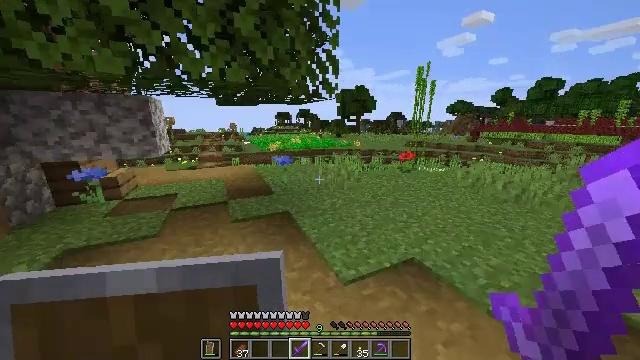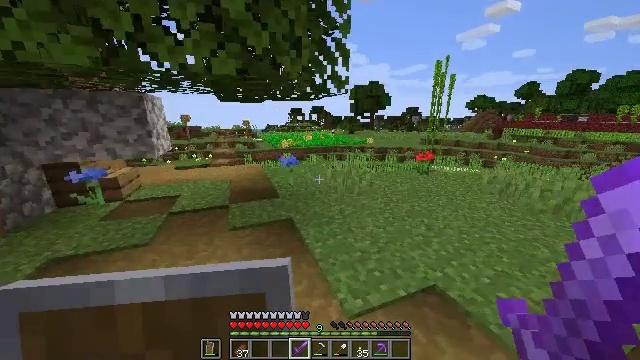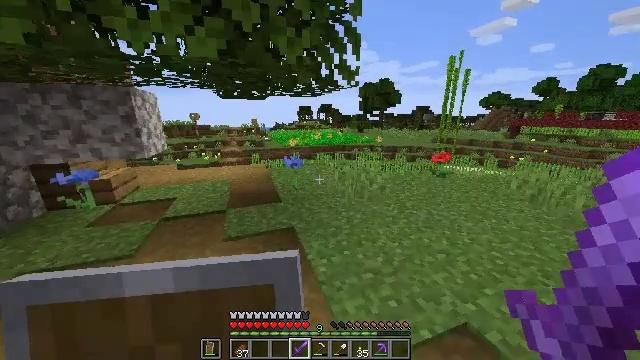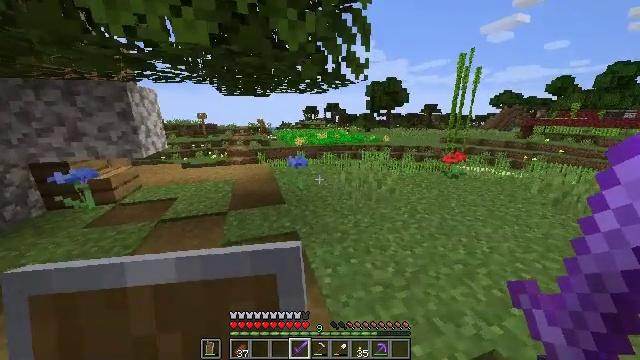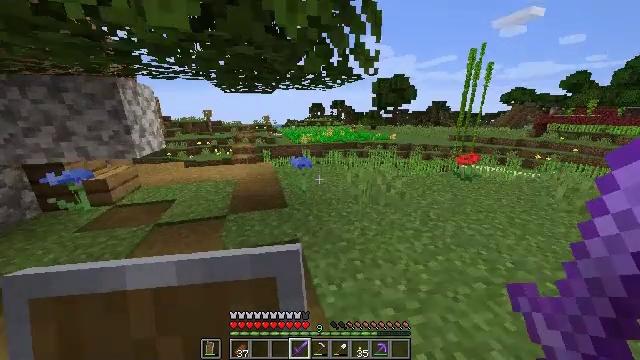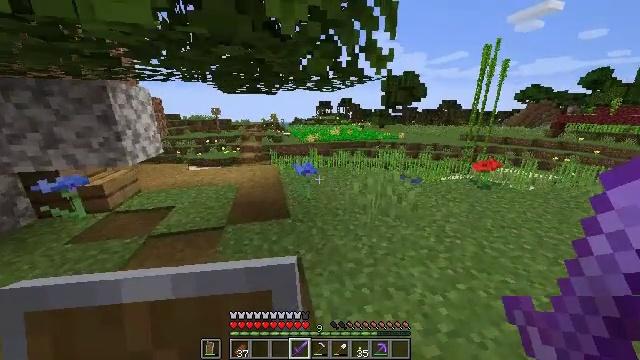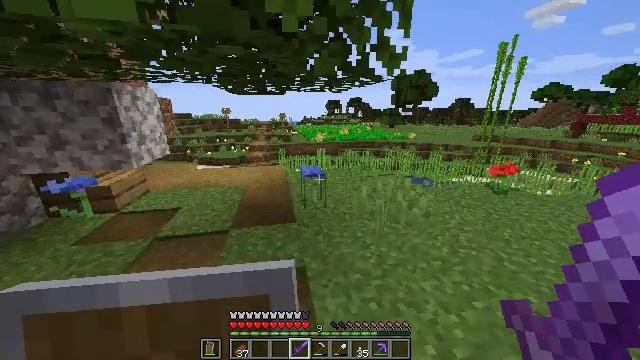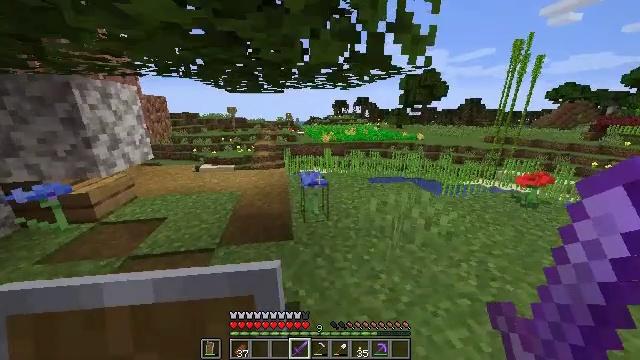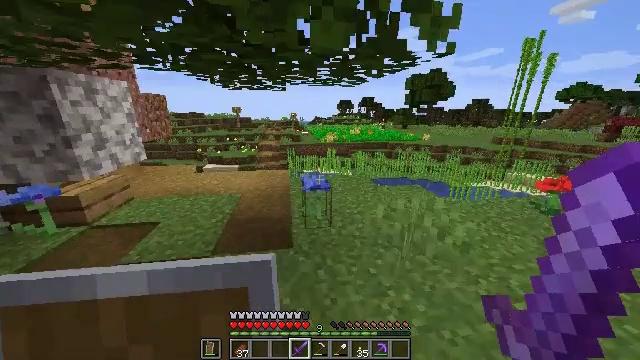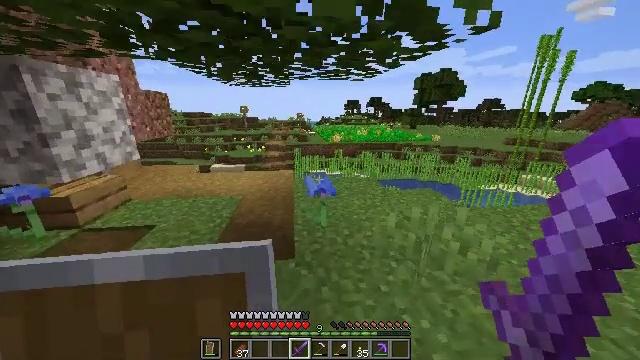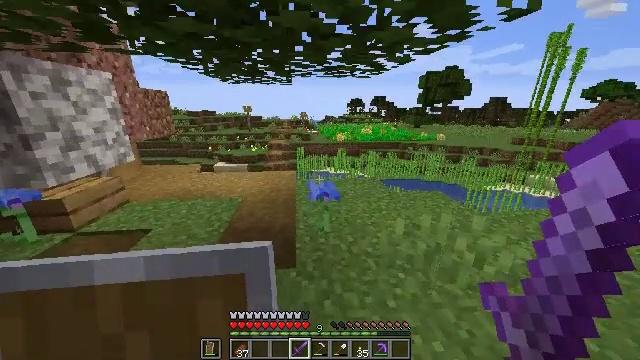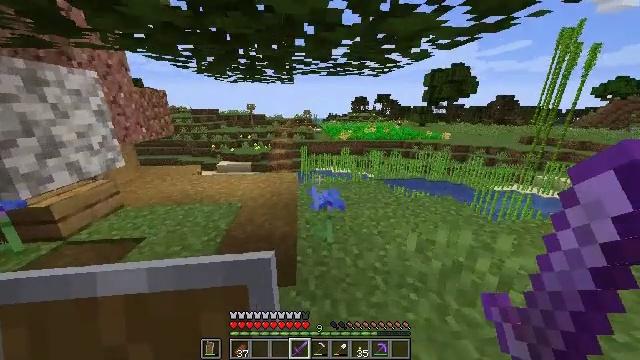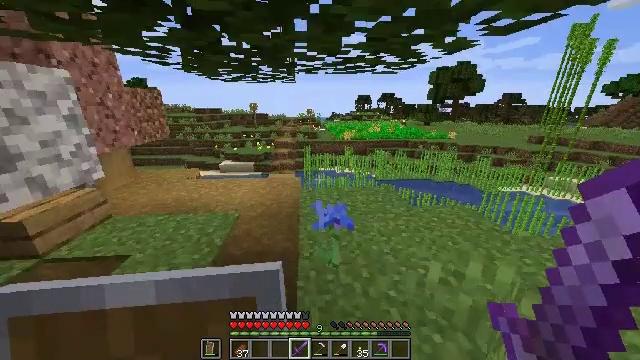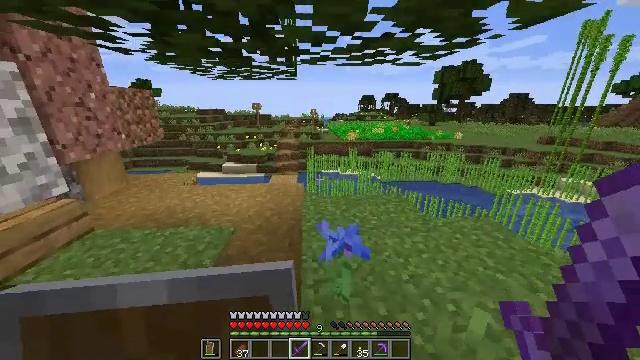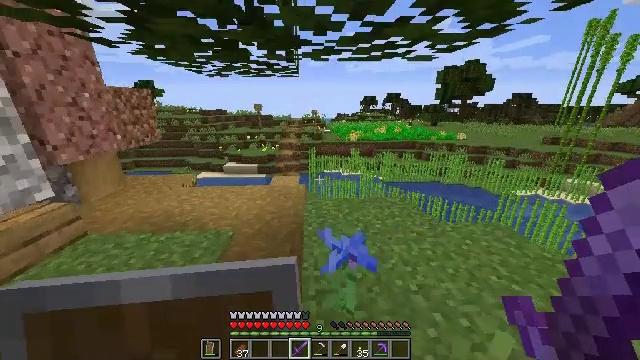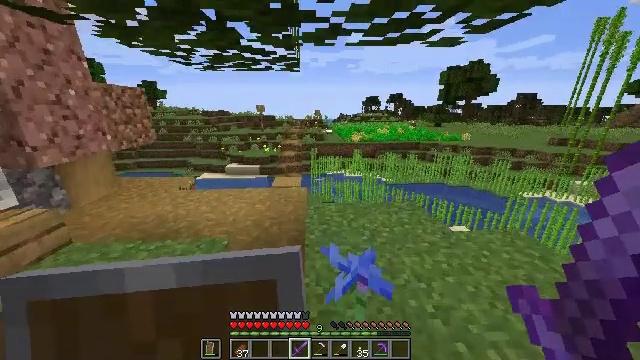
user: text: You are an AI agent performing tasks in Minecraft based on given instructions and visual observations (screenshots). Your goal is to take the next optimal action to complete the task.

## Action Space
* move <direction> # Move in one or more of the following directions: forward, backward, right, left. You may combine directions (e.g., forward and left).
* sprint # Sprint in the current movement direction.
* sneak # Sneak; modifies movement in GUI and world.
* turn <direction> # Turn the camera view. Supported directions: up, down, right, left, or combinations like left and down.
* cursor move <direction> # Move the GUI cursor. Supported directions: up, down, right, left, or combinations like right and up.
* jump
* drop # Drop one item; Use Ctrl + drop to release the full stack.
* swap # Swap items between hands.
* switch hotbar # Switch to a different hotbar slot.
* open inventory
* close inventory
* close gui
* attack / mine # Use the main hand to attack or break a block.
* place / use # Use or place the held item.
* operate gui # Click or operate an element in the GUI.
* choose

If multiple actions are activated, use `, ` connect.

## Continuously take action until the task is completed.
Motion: motion action
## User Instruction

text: Get wheat from the farmland.
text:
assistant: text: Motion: move forward, turn left
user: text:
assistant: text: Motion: move forward, turn left
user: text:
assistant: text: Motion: move forward, turn left
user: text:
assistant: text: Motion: move forward, turn left
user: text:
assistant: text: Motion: move forward, turn left
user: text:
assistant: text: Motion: move forward, turn left
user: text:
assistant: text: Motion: move forward, turn left
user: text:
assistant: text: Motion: move forward, turn left
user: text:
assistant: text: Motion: move forward, turn left
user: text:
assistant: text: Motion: move forward
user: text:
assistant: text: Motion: move forward
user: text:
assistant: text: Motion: move forward
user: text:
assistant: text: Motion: move forward
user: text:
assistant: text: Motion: move forward
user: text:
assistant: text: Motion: move forward
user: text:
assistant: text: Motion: move forward, turn left
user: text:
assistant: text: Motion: move forward, turn left
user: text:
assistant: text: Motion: move forward, turn left
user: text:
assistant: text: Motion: move forward
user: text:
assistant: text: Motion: move forward
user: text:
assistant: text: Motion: move forward
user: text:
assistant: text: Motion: move forward
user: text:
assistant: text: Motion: move forward
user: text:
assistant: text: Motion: move forward
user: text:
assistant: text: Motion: move forward
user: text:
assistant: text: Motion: move forward
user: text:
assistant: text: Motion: move forward
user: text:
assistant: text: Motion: move forward
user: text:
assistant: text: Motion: move forward
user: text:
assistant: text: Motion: move forward